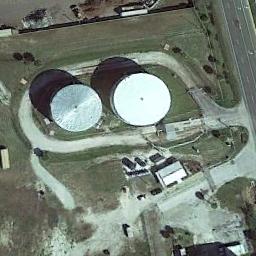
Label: storage_tank